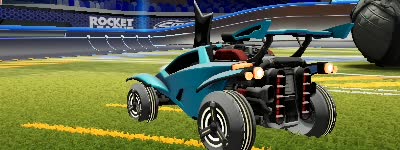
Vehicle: octane